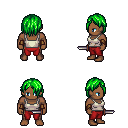
a pixel art fantasy rpg character, male body template, human, dark skin, white pirate shirt, red pants, green bangs hairstyle, leather bracers, dagger, four views (front, back, left, right), 2x2 character sprite sheet, small pixel art, hard edges, no anti-aliasing